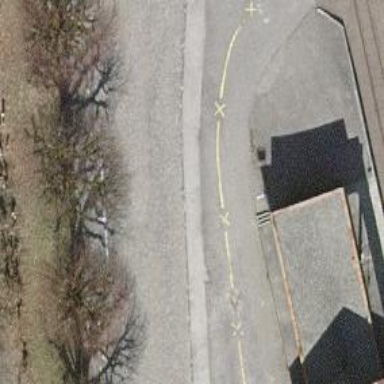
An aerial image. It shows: Public transport stop position.